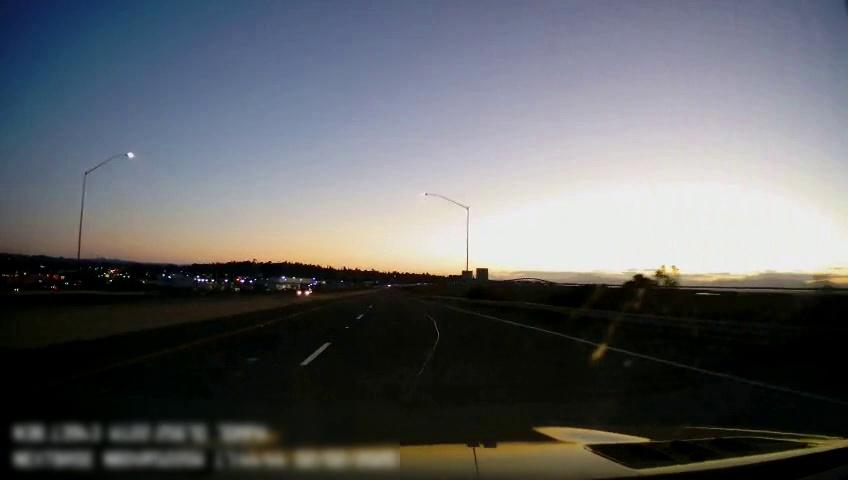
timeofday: Dusk/Dawn/Twilight
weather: Sunny
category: Drivable Space
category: Vehicles | Car
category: Lanes | Current Lane
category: Lanes | Current Lane
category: Lanes | Alternate Lane
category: Traffic | Signs
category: Traffic | Signs